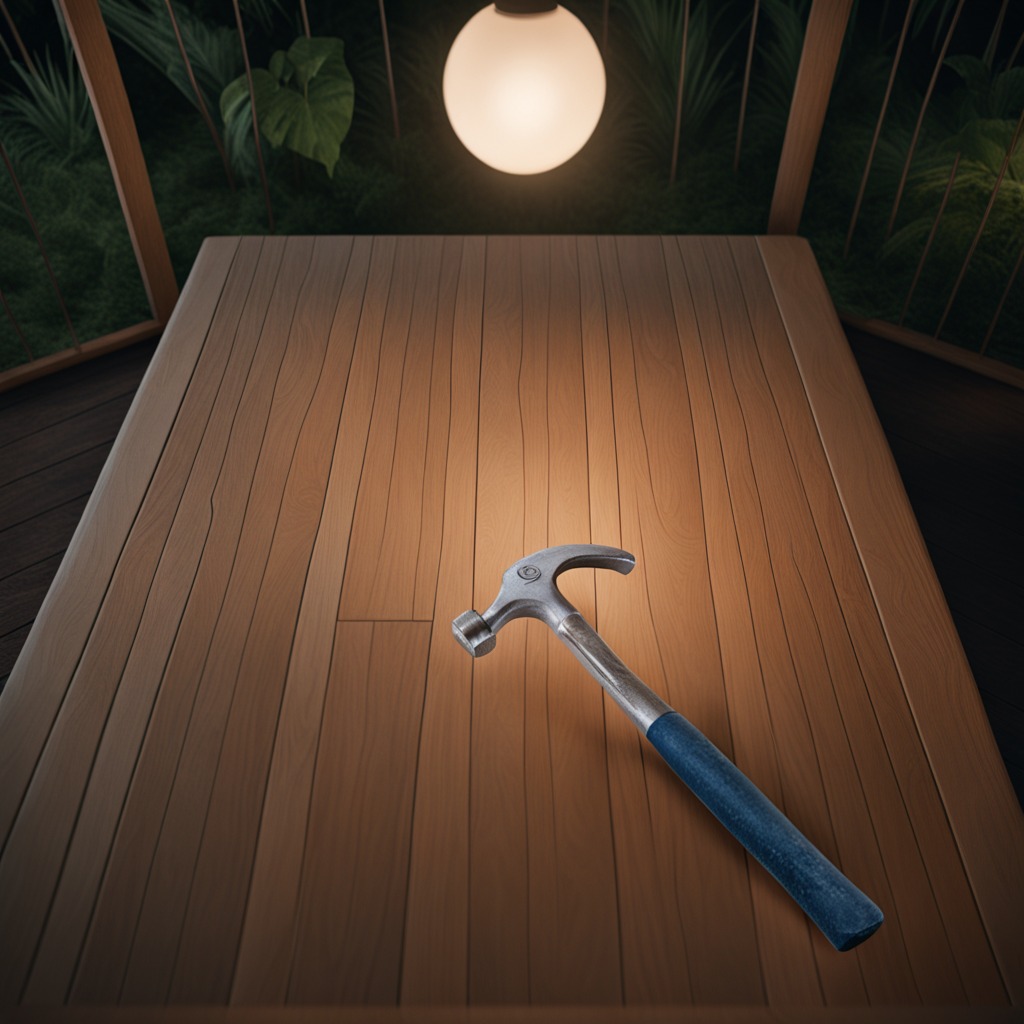
A hammer is lying on the wooden table.